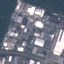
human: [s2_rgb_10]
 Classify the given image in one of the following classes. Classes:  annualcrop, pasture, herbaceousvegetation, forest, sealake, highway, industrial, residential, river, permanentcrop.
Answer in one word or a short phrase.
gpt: Industrial